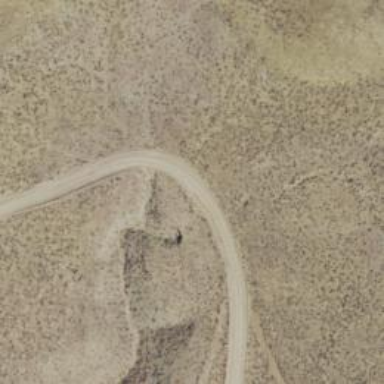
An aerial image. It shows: Service road.